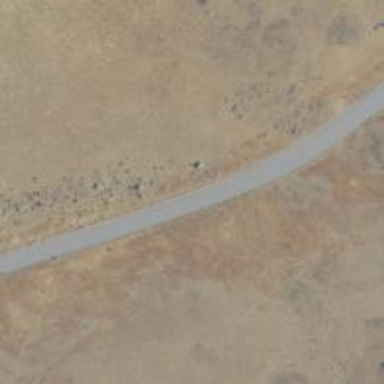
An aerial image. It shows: Unclassified road with grade 1 track type.